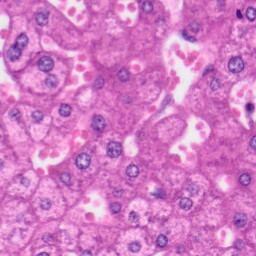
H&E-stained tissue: Liver